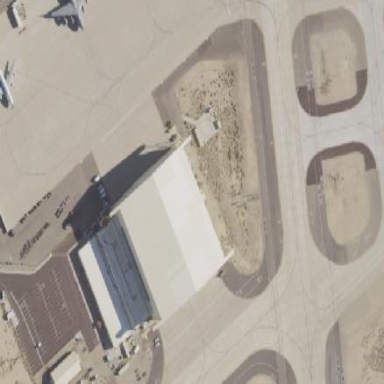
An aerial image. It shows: Hangar at the airport.